Question: I really like tooltipster, but I have a question now:
I will generate a dynamic list of items and on each item should be a tooltip. The content of this tooltip should be dynamic with an ID, which I send through tooltip to the page inside the tooltip.
But for sure, with my current code, I just get the dynamic content in every tooltip from the LAST ID of the list. So, I don't know, how to use tooltipster and send for every list item the correct ID for the dynamic content in the tip.
Here are my codes:
PHP of the list item(s):
'''
<script type="text/javascript">
<?php
$NoteRelativeNoteIDphpVar = $FMID;
echo "var NoteRelativeNoteIDphpVariable = 'FMRelativeID={$NoteRelativeNoteIDphpVar}';";
?>
</script>
<div id="relative<?=$RID?>" class="relativeitem">
<div id="relativeitemrelative"><?=$FMRELATIVE?></div>
<div id="relativeitemname"><?=$FMNAME?></div>
<div id="relativeitemnote"><div id="iconnamenoterelative" class="FMRelativeNote" title="LoadRelativeNote"><img src="img/icon-note.png" class="iconnamenoterelativeimg" /></div></div>
<div id="relativeitemedit"><div id="iconeditrelative" style="background-color:<?=$CATCOL?>;"><a href="forms/Achgrelative.php?aid=<?=$RID?>" title="EDIT RELATIVE OF '<?=strtoupper($ANAME)?>'" class="box"><img src="img/icon-edit.png" class="iconrelativeimg" /></a></div></div>
</div>
'''
Generated Example-HTML of the list item(s):
'''
<script type="text/javascript">
var NoteRelativeNoteIDphpVariable = 'FMRelativeID=23';</script>
<div id="relative1" class="relativeitem">
<div id="relativeitemrelative">Father</div>
<div id="relativeitemname">Louis</div>
<div id="relativeitemnote"><div id="iconnamenoterelative" class="FMRelativeNote" title="LoadRelativeNote"><img src="img/icon-note.png" class="iconnamenoterelativeimg" /></div></div>
<div id="relativeitemedit"><div id="iconeditrelative" style="background-color:#247ac2;"><a href="forms/Achgrelative.php?aid=1" title="EDIT RELATIVE OF 'POLLY'" class="box"><img src="img/icon-edit.png" class="iconrelativeimg" /></a></div></div>
</div>
<script type="text/javascript">
var NoteRelativeNoteIDphpVariable = 'FMRelativeID=21';</script>
<div id="relative2" class="relativeitem">
<div id="relativeitemrelative">Sister</div>
<div id="relativeitemname">Twinny</div>
<div id="relativeitemnote"><div id="iconnamenoterelative" class="FMRelativeNote" title="LoadRelativeNote"><img src="img/icon-note.png" class="iconnamenoterelativeimg" /></div></div>
<div id="relativeitemedit"><div id="iconeditrelative" style="background-color:#247ac2;"><a href="forms/Achgrelative.php?aid=2" title="EDIT RELATIVE OF 'POLLY'" class="box"><img src="img/icon-edit.png" class="iconrelativeimg" /></a></div></div>
</div>
'''
JS of used tooltipster:
'''
$(document).ready(function() {
$('.FMRelativeNote').tooltipster({
theme: 'tooltipster-shadow',
position: 'right',
contentAsHTML: true,
onlyOne: true,
interactive: true,
functionInit: function(origin, content) {
if (content === 'LoadRelativeNote') {
//alert(RelativeNoteID);
// when the request has finished loading, we will change the tooltip's content
$.ajax({
type: 'POST',
url: 'inc/FMRelativeInfo.php',
data: NoteRelativeNoteIDphpVariable,
success: function(data) {
origin.tooltipster('content', data);
}
});
// this returned string will overwrite the content of the tooltip for the time being
return 'Wait while the content is loading...';
}
else {
// return nothing : the initialization continues normally with its content unchanged.
}
}
});
});
'''
So, I just need help please, to find the way to send always the correct ID from the PHP-list item to the tooltipster and not the LAST ID.
PS: You can see in the screenshots-image, that the content is always the LAST content of the list, not the different one!

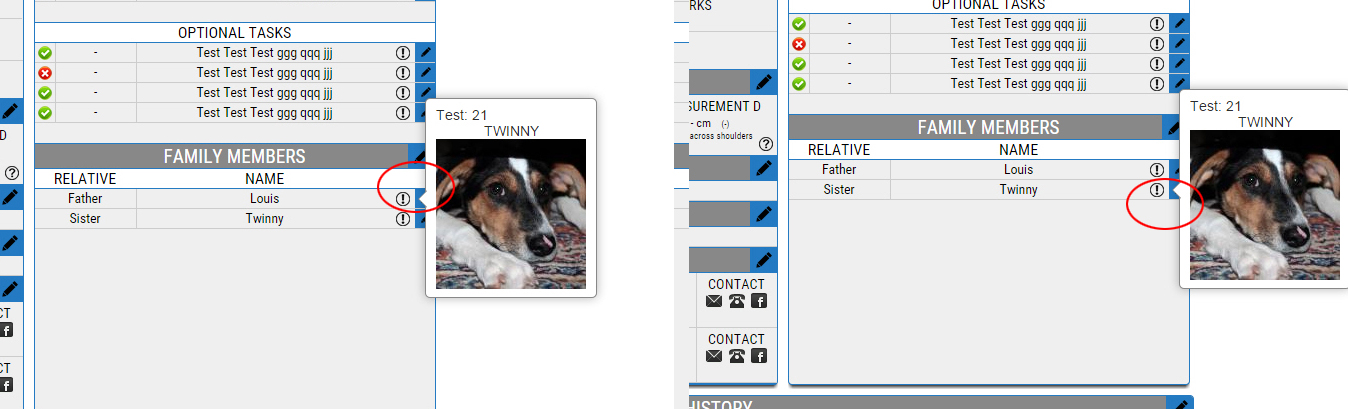
Answer: with a little help by the support of tooltipster, I found the solution on my own:
PHP:
'''
<div id="iconnamenoterelative" class="FMRelativeNote" title="<?=$FMID?>">
'''
HTML:
'''
<div id="relative1" class="relativeitem">
<div id="relativeitemrelative">Father</div>
<div id="relativeitemname">Louis</div>
<div id="relativeitemnote"><div id="iconnamenoterelative" class="FMRelativeNote" title="23"><img src="img/icon-note.png" class="iconnamenoterelativeimg" /></div></div>
<div id="relativeitemedit"><div id="iconeditrelative" style="background-color:#247ac2;"><a href="forms/Achgrelative.php?aid=1" title="EDIT RELATIVE OF 'POLLY'" class="box"><img src="img/icon-edit.png" class="iconrelativeimg" /></a></div></div>
</div>
<div id="relative2" class="relativeitem">
<div id="relativeitemrelative">Sister</div>
<div id="relativeitemname">Twinny</div>
<div id="relativeitemnote"><div id="iconnamenoterelative" class="FMRelativeNote" title="21"><img src="img/icon-note.png" class="iconnamenoterelativeimg" /></div></div>
<div id="relativeitemedit"><div id="iconeditrelative" style="background-color:#247ac2;"><a href="forms/Achgrelative.php?aid=2" title="EDIT RELATIVE OF 'POLLY'" class="box"><img src="img/icon-edit.png" class="iconrelativeimg" /></a></div></div>
</div>
'''
JS:
'''
$(document).ready(function() {
$('.FMRelativeNote').tooltipster({
theme: 'tooltipster-shadow',
position: 'right',
contentAsHTML: true,
onlyOne: true,
interactive: true,
functionInit: function(origin, content) {
if (content != '') {
//alert(RelativeNoteID);
// when the request has finished loading, we will change the tooltip's content
$.ajax({
type: 'POST',
url: 'inc/FMRelativeInfo.php',
data: "FMRelativeID=" + content,
success: function(data) {
origin.tooltipster('content', data);
}
});
// this returned string will overwrite the content of the tooltip for the time being
return 'Wait while the content is loading...';
}
else {
// return nothing : the initialization continues normally with its content unchanged.
}
}
});
});
'''
THANK YOU and maybe it helps somebody too! :)